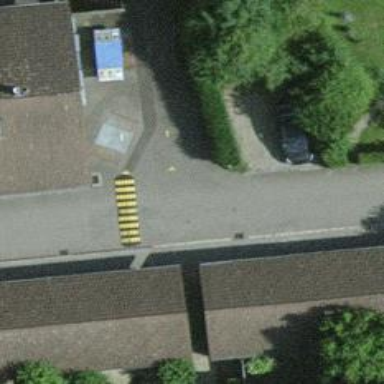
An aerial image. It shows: Bump for traffic calming.